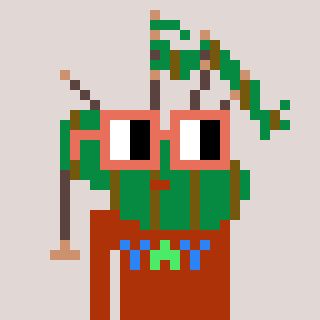
a pixel art character with square orange glasses, a bagpipe-shaped head and a hotbrown-colored body on a warm background